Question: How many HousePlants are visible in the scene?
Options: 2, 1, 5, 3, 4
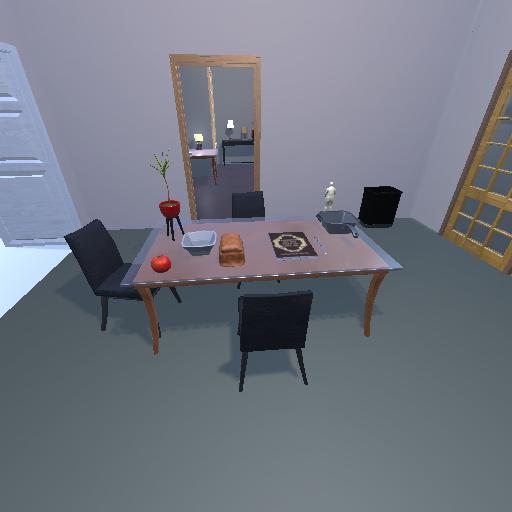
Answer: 2